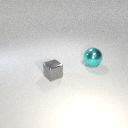
large cyan metal sphere behind small gray metal cube